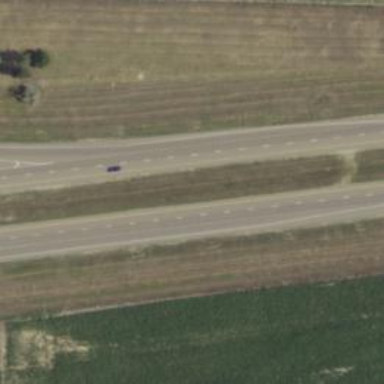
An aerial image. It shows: Road with dash markings.